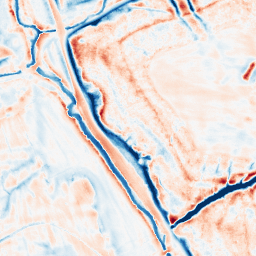
Category: edge_preserving
Decomposition family: bilateral
Decomposition parameters: d: 21
sigma_color: 50
sigma_space: 50
Upsampling method: quartic
Upsampling parameters: scale: 2
Upsampling scale: 2